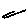
Label: line